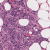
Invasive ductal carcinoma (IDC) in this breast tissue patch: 1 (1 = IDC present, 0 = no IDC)